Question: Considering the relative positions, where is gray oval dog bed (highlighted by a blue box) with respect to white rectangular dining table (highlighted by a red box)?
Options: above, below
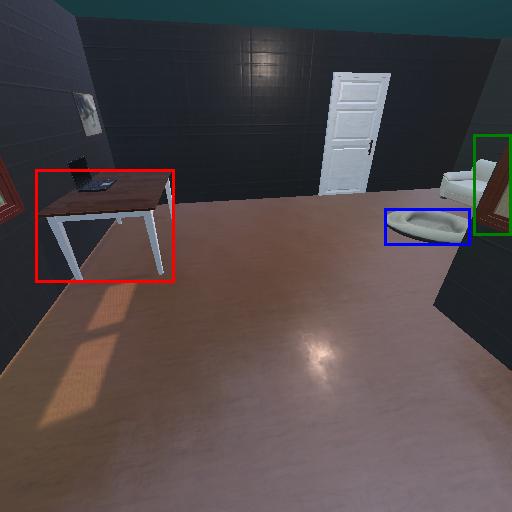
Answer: above